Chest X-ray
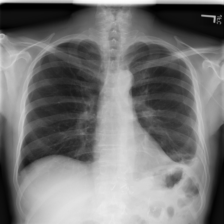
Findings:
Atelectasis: negative
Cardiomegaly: negative
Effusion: negative
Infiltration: negative
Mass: negative
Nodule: negative
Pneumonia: negative
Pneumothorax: negative
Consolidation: negative
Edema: negative
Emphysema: negative
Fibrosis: negative
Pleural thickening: negative
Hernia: negative